Question: I'm using tkinter library for the GUI. Basically I'm creating 4 buttons using a for loop, each having a random number as their text. Now I got stuck when trying to implement a method which allows the button text to appear as a number and then change to nothing in a second or so (After this is done the next button would do the same process). So the method would allow each button to flash it's number and moves on to the next (Until all the buttons flashed their numbers for one time).
This is the code which I got so far
'''
from tkinter import *
from tkinter.messagebox import showinfo
from random import randint
def set_colors(a):
if a == 0:
return "red"
elif a == 1:
return "green"
elif a == 2:
return "blue"
elif a == 3:
return "yellow"
def set_random():
random_int = 0
random_int = randint(0, 100)
return random_int
LARGE_FONT = ("Verdana",20)
color = 0
root = Tk()
frame = Frame(root)
root.title("Test")
root.geometry("200x200")
root.resizable(0, 0)
Grid.rowconfigure(root, 0, weight=1)
Grid.columnconfigure(root, 0, weight=1)
frame.grid(row=0, column=0, sticky=N + S + E + W)
grid = Frame(frame)
grid.grid(sticky=N + S + E + W, column=0, row=7, columnspan=2)
Grid.rowconfigure(frame, 7, weight=1)
Grid.columnconfigure(frame, 0, weight=1)
for x in range(2):
for y in range(2):
rand_no = set_random()
btn = rand_no
btn = Button(frame, text=btn, bg=set_colors(color) , font=LARGE_FONT)
btn.grid(column=x, row=y, sticky=N + S + E + W)
color += 1
for x in range(2):
Grid.columnconfigure(frame, x, weight=1)
for y in range(2):
Grid.rowconfigure(frame, y, weight=1)
root.mainloop()
'''
A picture of the output.So far I figured that I need to import the time library and use the sleep() method to get the delay needed. But I still need to:
Allow the panel to load with the buttons (Without any numbers)
Then the buttons start to flash the number one after each other until all buttons flashed the number for one time.

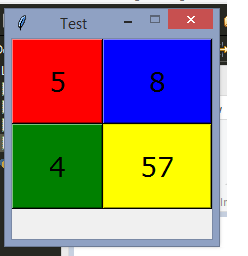
Answer: # Memory is everything !
'''
#!/usr/bin/python
import os
import thread,time
import random
import math
try:
dirs = os.path.dirname(os.__file__).lower()
if "python2" in dirs:
from Tkinter import *
elif "python3" in dirs:
from tkinter import *
except Exception,e : print e
LARGE_FONT = ("Verdana",20)
color = 0
root = Tk()
frame = Frame(root)
root.title("Very Hard Memory Game !")
root.geometry("200x200")
root.resizable(0, 0)
Grid.rowconfigure(root, 0, weight=1)
Grid.columnconfigure(root, 0, weight=1)
frame.grid(row=0, column=0, sticky=N + S + E + W)
grid = Frame(frame)
grid.grid(sticky=N + S + E + W, column=0, row=8, columnspan=2)
Grid.rowconfigure(frame, 8, weight=1)
Grid.columnconfigure(frame, 0, weight=1)
class _zo : pass
zo = _zo()
zo.foo = []
zo.pick = None
zo.lq =[]
zo.a = {}
zo.level = 0
zo.lev_list = [4,9,16,25,36,49,64,81]
zo.miss = 0
def get_num(num):
h = sorted(zo.a.keys())
p = zo.foo.index(num)
if num in zo.lq and num == zo.pick :
zo.a["%0.2d_%d"%(p,num)].config(text=num, state="disabled")
if len(zo.lq) > 1 :
zo.lq.remove(num)
zo.pick = ( random.choice(zo.lq))
zo.a["my_lab"].config(text= "where is %d ?" % zo.pick)
elif len(zo.lq) == 1:
zo.lq = []
zo.foo = []
zo.pick = None
zo.level = zo.level +1
for s in zo.a.keys() :
zo.a[s].destroy()
zo.a = {}
do_cube(zo.lev_list[zo.level])
else:
zo.miss += 1
zo.a["my_lab"].config(text="Try again for (%d)!(Miss:%s)"%(zo.pick,zo.miss))
def timot(hu):
time.sleep(2)
n = sorted(zo.a.keys())
for s in n :
if not s.startswith("my"):
y = zo.foo[n.index(s)]
zo.a[s].config(text=y)
time.sleep(1)
zo.a[s].config(text="")
zo.pick = random.choice(zo.foo)
for j in n: zo.a[j].config(state="normal")
zo.a["my_lab"].config(text="where is %d ?" %zo.pick)
def do_cube(many):
bx = int(math.sqrt(many))
w = (200+(200*(zo.level*0.15)))
root.geometry("%dx%d+400+200" %(w,w+(20+(5*zo.level))))
color = "orange","red","green","blue","yellow","brown","dodgerblue","pink"
zo.foo = random.sample(range(100),many)
zo.lq = [e for e in zo.foo]
for x in range(bx):
for y in range(bx):
ind = (x*bx) + y
rand_no = zo.foo[ind]
butn = Button(frame, bg=color[x], command= lambda rand_no=rand_no:get_num(rand_no), font=LARGE_FONT,state="disabled")
butn.grid(column=x, row=y, sticky=N + S + E + W)
zo.a["%0.2d_%d"%(ind,rand_no)] = butn
for x in range(bx):
Grid.columnconfigure(frame, x, weight=1)
for y in range(bx):
Grid.rowconfigure(frame, y, weight=1)
zo.a["my_lab"] = Label(root,text="ready !")
zo.a["my_lab"].grid(column=0, row=bx+1, sticky=N + S + E + W,columnspan = bx)
thread.start_new_thread(timot,(None,))
do_cube(zo.lev_list[zo.level])
root.mainloop()
'''